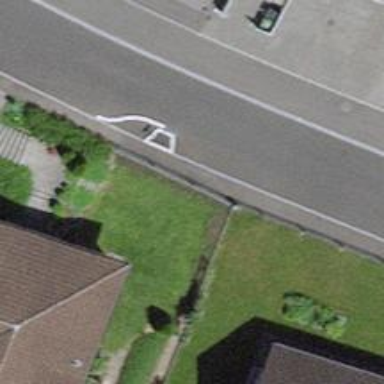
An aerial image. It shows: Hedge barrier.